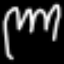
Label: fork